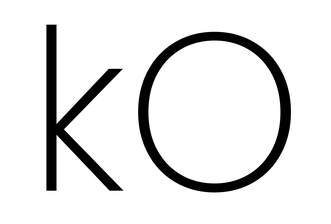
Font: Poppins-ExtraLight